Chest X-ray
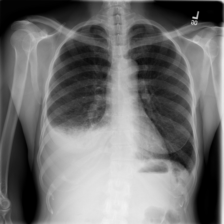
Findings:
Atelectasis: negative
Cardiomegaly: negative
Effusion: positive
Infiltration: positive
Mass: negative
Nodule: negative
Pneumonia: negative
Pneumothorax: negative
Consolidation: negative
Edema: negative
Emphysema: negative
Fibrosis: negative
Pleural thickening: negative
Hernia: negative